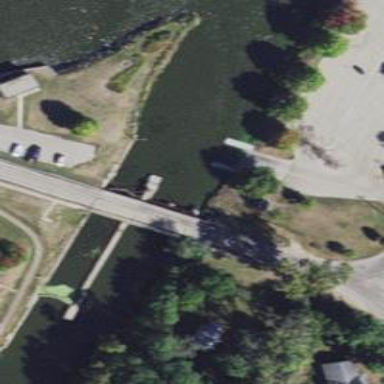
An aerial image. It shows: Lock gate along waterway.